Question: I've attempted to use this example and add basic CRUD to a tree.
<URL>
For now, I just want to delete an item from the tree. I've added button and have this under click:
'''
click : function() {;
var record = tree.getSelectionModel().getSelection()[0];
store.destroy(record);
store.sync();
}
'''
I have verified the record and store exist. The store is of type TreeStore as in the example. If I check the request being sent, it's just '[]'. All I have in my proxy at the moment is this:
'''
var store = Ext.create('Ext.data.TreeStore', {
storeId : 'treeStore',
model : 'Task',
proxy : {
type : 'ajax',
// the store will get the content from the .json file
url : '../resources/data/treegrid.json'
},
folderSort : true
});
'''
Clicking delete does not remove the currently selected item. Do I need to set up a proper destroy URL in the proxy, and why is it not sending any details about what needs to be deleted in the request header? There were no other examples of doing CRUD from a tree that I could find.

---
Note that the reason for the confusion of using 'store.destroy(record)' was that <URL>'.
Note however that I received errors doing 'record.destroy()' or 'record.remove(true)'. Presumably the store needs to retain the nodes to send across as JSON, so use 'record.remove()' instead.
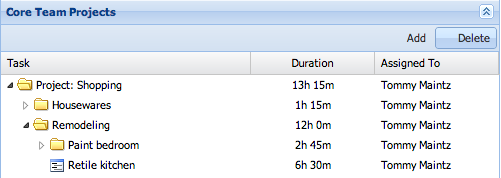
Answer: Tree store has no method destroy.
Since the record is from a treestore, it's decorated with a <URL>.
'''
var record = tree.getSelectionModel().getSelection()[0];
record.remove(true);
store.sync();
'''